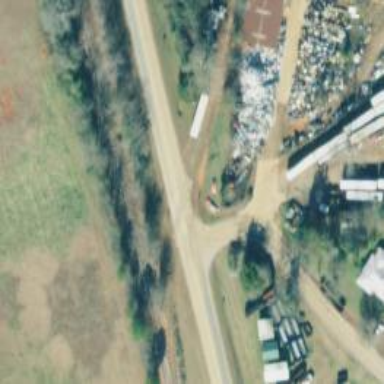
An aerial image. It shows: Rail spur service.